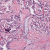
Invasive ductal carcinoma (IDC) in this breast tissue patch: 1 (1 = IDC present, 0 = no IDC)